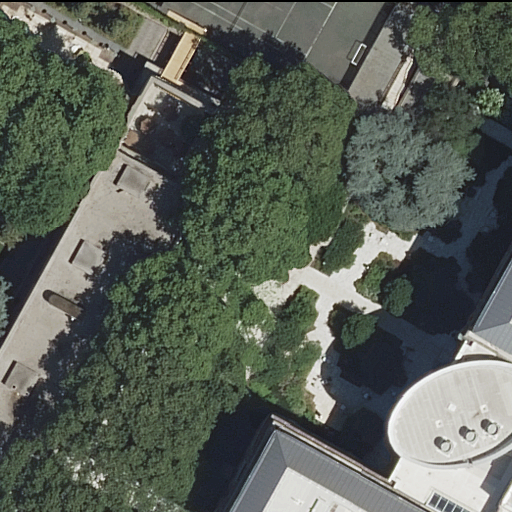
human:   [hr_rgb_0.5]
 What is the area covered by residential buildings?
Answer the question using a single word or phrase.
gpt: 6006m2

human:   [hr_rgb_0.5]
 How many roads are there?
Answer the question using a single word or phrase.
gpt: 8

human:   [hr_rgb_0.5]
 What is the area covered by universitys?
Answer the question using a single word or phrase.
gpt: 8295m2

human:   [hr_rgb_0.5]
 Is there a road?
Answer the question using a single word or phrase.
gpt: yes

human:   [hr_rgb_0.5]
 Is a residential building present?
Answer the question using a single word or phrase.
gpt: yes

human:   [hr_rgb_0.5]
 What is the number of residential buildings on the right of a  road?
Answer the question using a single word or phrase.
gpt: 3

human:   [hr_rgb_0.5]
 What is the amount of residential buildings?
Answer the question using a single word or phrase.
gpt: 4

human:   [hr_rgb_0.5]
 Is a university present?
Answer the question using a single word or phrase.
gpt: yes

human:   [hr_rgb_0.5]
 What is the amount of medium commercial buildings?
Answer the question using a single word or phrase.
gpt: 0

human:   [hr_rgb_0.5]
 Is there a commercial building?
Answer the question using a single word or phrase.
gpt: no

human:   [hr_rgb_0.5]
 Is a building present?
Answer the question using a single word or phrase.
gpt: yes

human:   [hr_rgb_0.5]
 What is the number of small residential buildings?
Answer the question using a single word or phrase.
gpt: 1

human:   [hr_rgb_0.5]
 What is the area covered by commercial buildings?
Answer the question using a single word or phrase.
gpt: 0m2

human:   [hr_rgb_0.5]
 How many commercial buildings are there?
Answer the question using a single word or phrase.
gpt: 0

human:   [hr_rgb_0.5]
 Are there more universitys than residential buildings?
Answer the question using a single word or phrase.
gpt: no

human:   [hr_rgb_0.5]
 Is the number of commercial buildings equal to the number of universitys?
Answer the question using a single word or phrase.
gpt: no

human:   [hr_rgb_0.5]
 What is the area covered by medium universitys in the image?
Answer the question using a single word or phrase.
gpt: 0m2

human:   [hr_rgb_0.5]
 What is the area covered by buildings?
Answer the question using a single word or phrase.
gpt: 6006m2

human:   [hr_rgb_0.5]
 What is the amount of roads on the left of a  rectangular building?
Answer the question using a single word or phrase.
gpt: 8

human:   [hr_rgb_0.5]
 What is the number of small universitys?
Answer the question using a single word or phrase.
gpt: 0

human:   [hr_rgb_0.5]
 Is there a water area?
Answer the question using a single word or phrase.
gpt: no

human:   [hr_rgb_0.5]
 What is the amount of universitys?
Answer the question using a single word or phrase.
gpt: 1

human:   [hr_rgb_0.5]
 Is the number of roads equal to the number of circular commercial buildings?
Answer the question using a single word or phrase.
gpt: no

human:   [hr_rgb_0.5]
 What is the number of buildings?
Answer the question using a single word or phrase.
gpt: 4

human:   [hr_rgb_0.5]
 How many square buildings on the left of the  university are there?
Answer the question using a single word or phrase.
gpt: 0

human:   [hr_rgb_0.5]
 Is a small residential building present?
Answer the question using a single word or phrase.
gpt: yes

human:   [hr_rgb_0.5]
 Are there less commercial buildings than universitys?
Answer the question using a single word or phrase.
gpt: yes

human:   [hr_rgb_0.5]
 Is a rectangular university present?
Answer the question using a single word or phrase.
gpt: no

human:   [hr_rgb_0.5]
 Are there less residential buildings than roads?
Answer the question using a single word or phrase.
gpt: yes

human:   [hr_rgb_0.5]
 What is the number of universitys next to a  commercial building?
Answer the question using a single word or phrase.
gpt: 0

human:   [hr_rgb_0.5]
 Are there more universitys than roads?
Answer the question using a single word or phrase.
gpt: no

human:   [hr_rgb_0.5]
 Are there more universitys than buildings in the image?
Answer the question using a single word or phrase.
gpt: no

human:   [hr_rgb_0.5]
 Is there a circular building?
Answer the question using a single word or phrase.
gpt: no

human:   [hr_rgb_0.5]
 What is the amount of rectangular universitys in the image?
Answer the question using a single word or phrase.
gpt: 0

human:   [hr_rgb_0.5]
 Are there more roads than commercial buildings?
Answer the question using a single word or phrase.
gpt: yes

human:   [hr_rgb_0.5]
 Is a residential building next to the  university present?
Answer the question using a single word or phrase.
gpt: yes

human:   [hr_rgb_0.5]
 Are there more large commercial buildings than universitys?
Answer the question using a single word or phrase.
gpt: no

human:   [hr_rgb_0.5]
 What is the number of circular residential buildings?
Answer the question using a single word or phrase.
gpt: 0

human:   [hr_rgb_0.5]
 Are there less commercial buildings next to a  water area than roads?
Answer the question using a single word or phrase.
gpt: yes

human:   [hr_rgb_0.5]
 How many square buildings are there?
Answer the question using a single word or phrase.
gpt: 0

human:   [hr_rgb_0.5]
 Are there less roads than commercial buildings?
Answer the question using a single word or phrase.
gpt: no

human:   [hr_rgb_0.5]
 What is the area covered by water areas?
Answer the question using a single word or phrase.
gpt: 0m2

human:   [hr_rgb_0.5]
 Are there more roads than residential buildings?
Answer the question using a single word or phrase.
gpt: yes

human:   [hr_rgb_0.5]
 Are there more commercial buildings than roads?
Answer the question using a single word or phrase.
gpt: no

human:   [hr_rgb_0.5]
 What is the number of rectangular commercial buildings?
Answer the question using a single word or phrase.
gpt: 0

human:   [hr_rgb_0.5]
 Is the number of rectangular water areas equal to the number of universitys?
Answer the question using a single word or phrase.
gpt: no

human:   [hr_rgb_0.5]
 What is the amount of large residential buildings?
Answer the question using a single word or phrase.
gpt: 3

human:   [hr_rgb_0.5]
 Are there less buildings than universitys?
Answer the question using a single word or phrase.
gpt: no

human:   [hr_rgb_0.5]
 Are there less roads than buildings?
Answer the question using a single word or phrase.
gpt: no

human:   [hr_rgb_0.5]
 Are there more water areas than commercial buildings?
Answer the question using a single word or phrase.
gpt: no

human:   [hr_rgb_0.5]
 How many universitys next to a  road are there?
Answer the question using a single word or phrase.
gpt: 1

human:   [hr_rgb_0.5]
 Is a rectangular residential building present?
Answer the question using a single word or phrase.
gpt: yes

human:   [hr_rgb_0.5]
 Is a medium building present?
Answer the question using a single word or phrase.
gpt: no

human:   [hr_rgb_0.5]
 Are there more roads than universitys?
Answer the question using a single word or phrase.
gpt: yes

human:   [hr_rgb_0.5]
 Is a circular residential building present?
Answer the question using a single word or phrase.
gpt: no

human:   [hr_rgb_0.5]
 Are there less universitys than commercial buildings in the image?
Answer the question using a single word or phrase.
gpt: no

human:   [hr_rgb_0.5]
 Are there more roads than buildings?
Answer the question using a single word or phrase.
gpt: yes

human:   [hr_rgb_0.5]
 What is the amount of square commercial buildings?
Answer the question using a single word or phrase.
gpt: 0

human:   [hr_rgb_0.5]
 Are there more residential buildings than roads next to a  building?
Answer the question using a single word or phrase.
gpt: no

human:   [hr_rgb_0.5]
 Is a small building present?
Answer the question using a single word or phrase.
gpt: yes

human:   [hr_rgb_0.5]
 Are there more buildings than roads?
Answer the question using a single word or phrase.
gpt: no

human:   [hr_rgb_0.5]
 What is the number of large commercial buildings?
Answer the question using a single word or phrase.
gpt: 0

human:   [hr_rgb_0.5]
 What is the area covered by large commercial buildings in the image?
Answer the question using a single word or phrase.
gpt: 0m2

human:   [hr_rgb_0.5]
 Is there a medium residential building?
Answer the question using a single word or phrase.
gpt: no